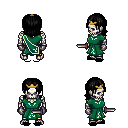
a pixel art fantasy rpg character, male body template, skeleton, sash dress, gold greaves, black long bangs hairstyle, gold tiara, metal gloves, black slippers, dagger, four views (front, back, left, right), 2x2 character sprite sheet, small pixel art, hard edges, no anti-aliasing